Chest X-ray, PA view. Patient: 8 years old, sex M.
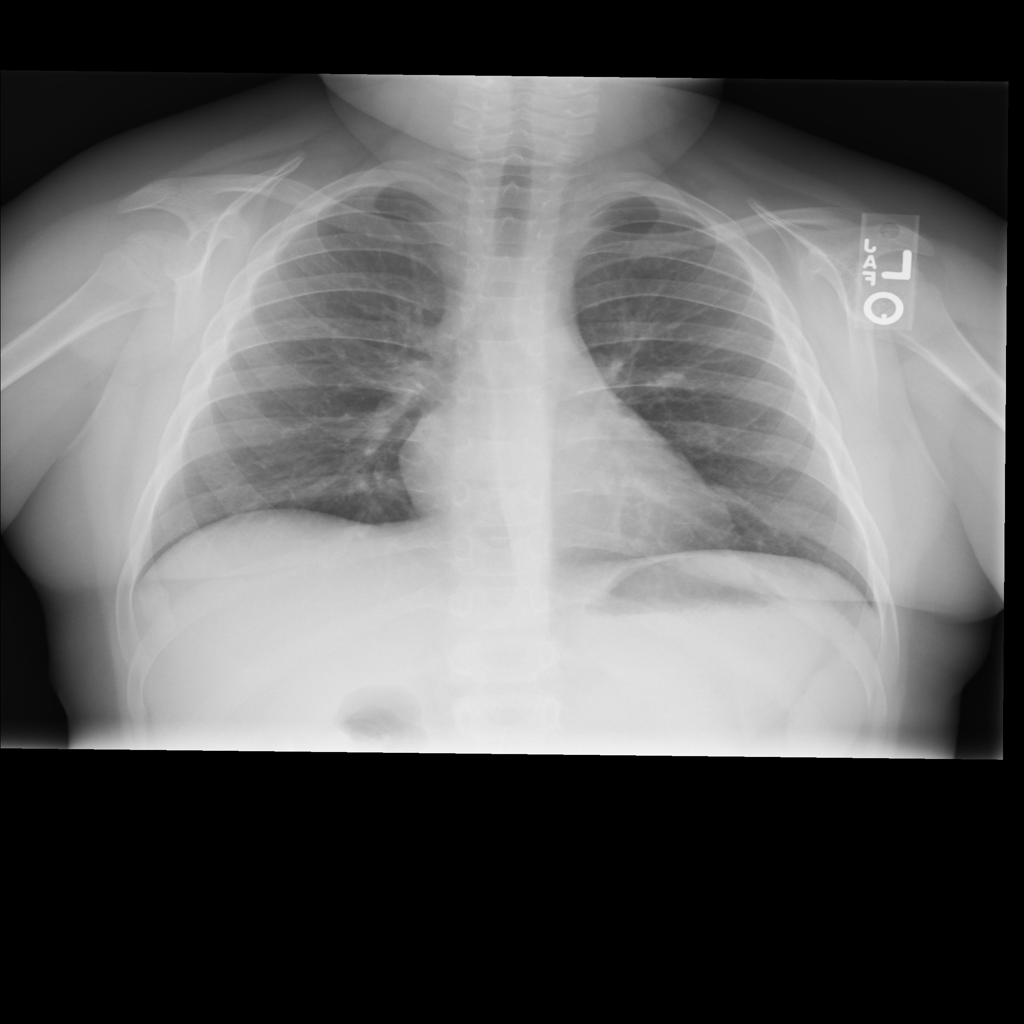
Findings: Nodule